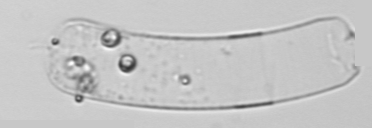
Label: Guinardia_striata